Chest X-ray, AP view. Patient: 61 years old, sex F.
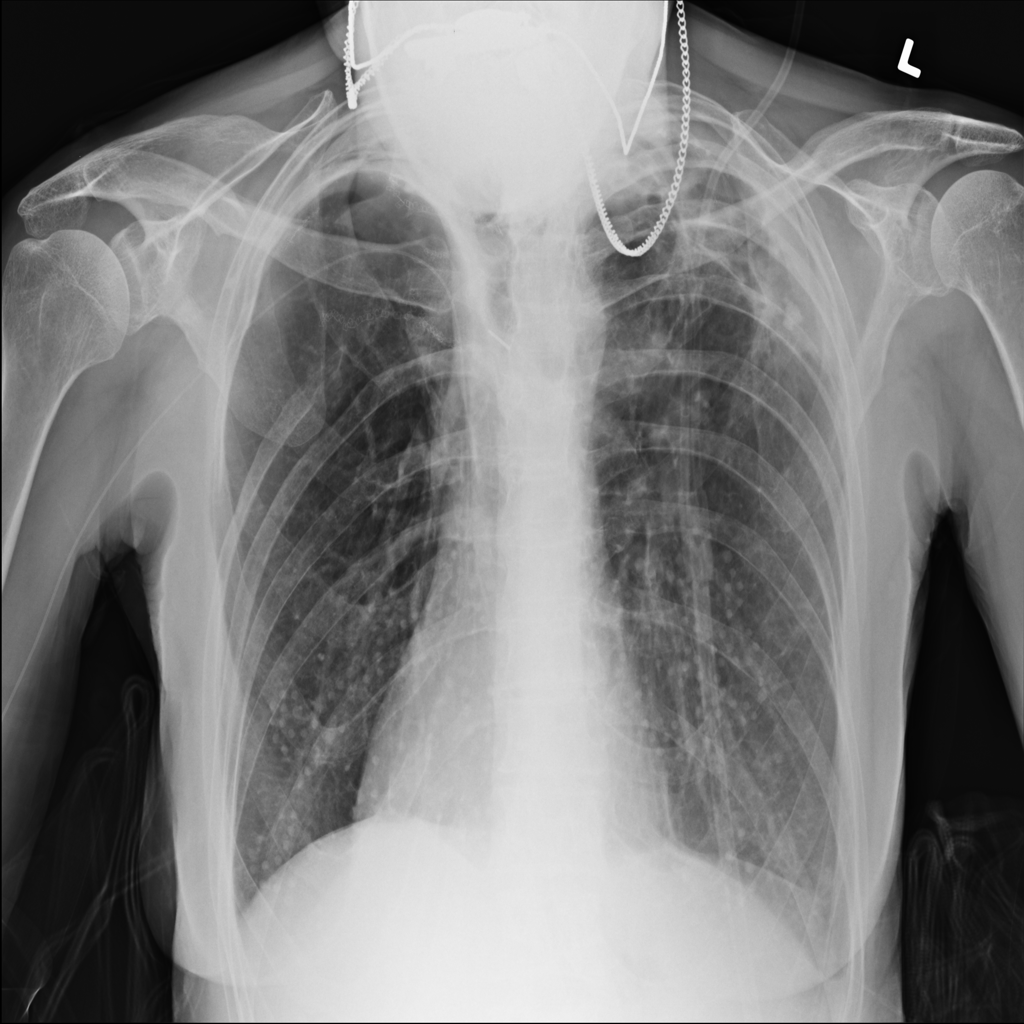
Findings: No Finding